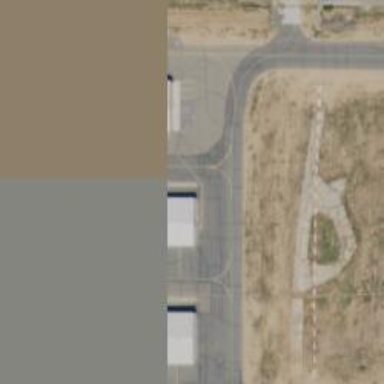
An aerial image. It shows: View of taxiway at the airport.